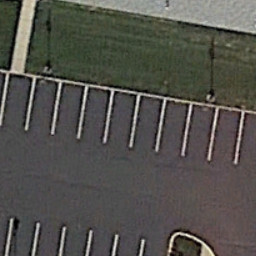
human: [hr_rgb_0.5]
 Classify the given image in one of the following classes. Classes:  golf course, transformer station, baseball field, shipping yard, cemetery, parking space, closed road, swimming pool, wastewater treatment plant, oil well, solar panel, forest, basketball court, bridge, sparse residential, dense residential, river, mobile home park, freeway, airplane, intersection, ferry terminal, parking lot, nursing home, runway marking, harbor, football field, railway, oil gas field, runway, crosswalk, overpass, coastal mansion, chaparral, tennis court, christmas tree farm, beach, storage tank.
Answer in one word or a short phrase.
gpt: parking space